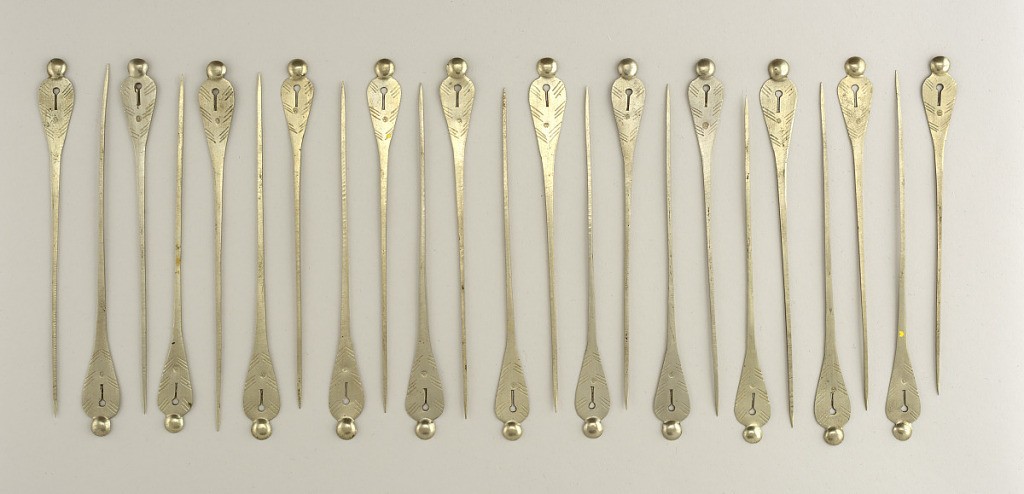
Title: Hair ornaments
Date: late 19th century
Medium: Silver
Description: Flat pointed pins with widening ends engraved with diagonal lines grouped by threes; keyhole-shaped opening in center; raised circular finial.